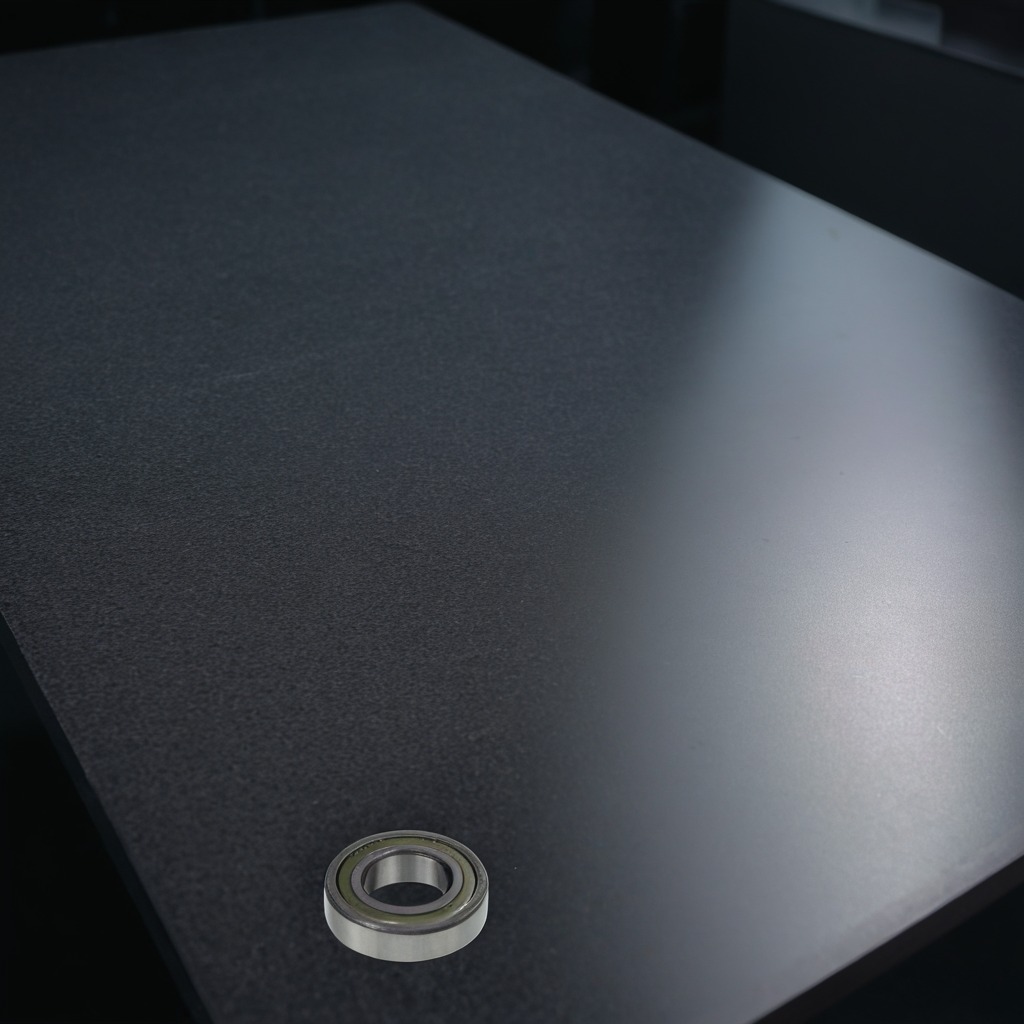
A metal ball bearing is lying on a clean granite table inside a workshop at night.